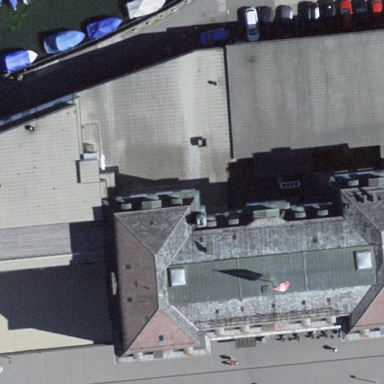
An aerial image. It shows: Hotel building.